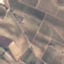
Label: PermanentCrop